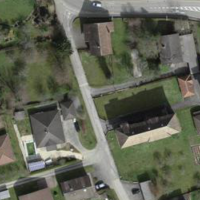
EUNIS habitat code: 54
Species observed at this site:
Epilobium hirsutum